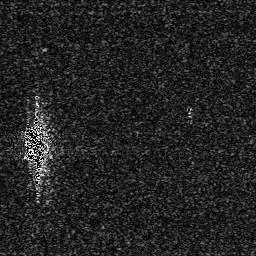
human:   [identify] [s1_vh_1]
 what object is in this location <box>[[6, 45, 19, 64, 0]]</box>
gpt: <ref>1 medium ship at the left</ref>